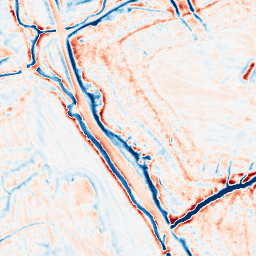
Category: edge_preserving
Decomposition family: bilateral
Decomposition parameters: d: 15
sigma_color: 50
sigma_space: 150
Upsampling method: lanczos
Upsampling parameters: scale: 4
Upsampling scale: 4